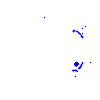
Particle: electron